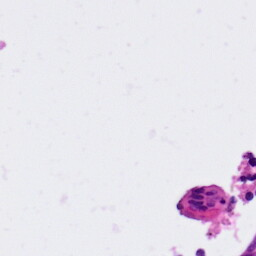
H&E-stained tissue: Ovarian